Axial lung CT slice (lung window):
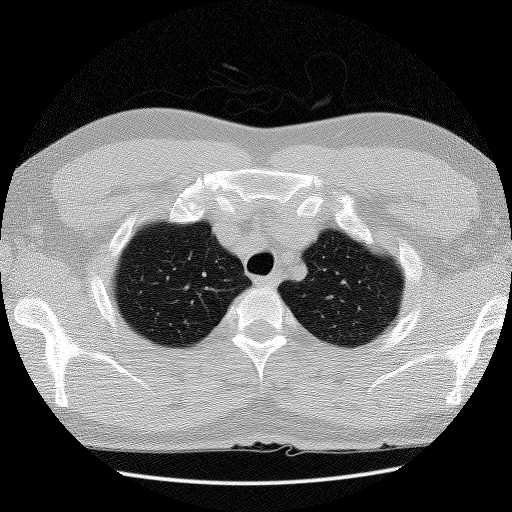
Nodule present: no